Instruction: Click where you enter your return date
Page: home
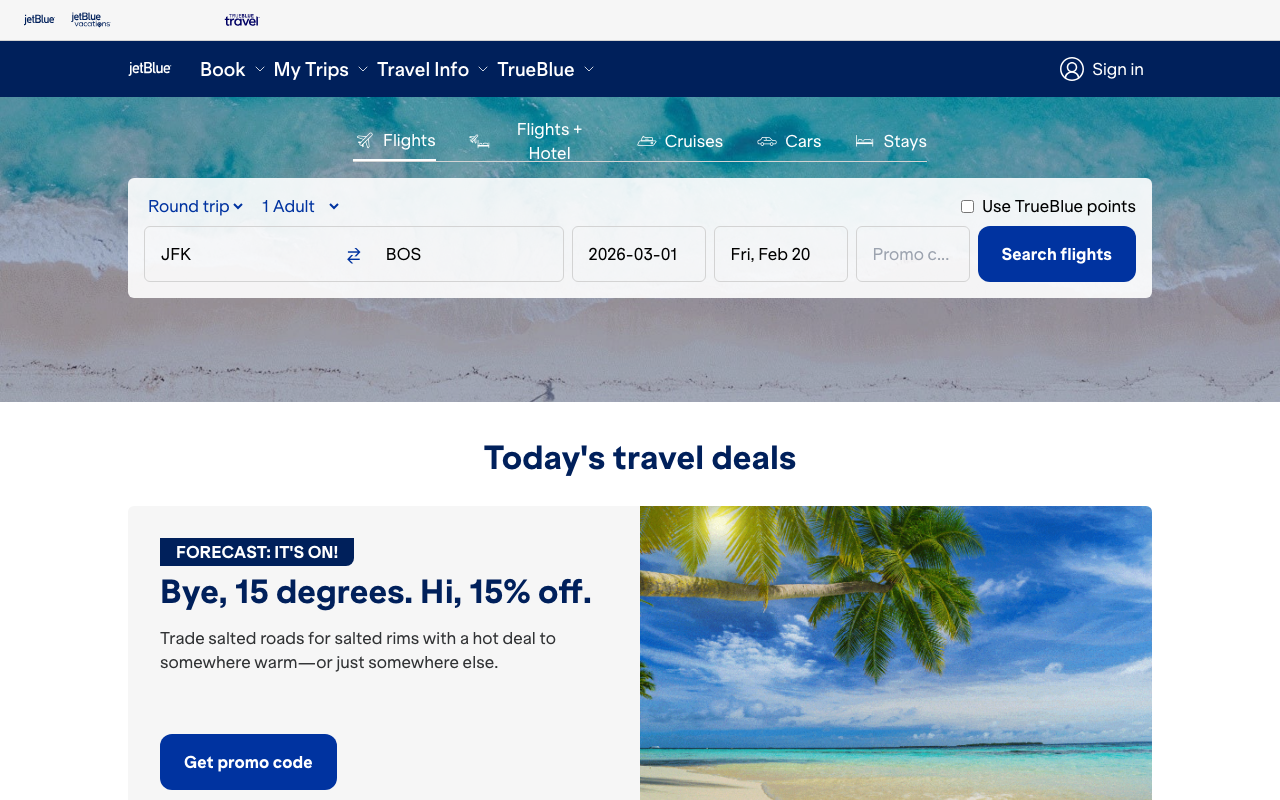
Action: click